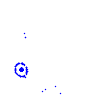
Particle: electron